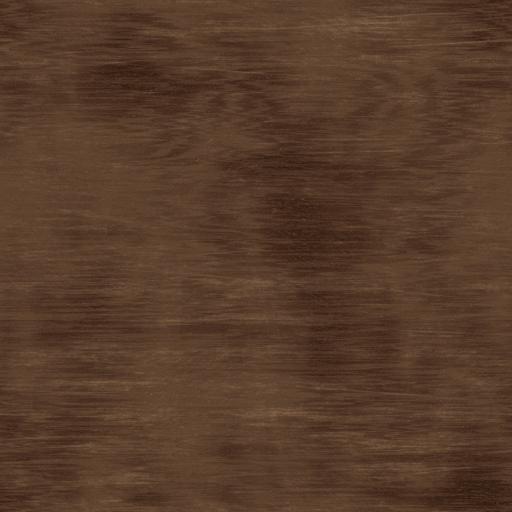
Tags: dark old rough wood wooden